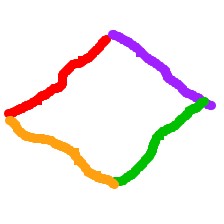
Shape: rhombus